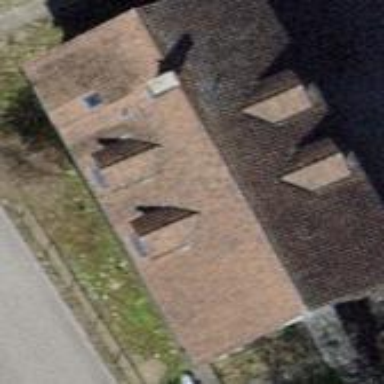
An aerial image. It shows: Gabled roofed house.